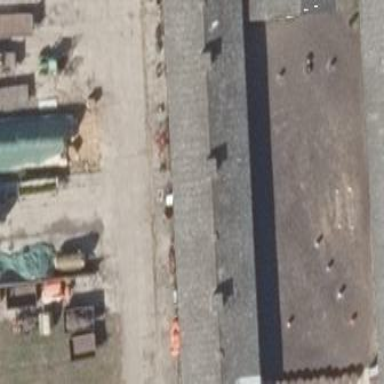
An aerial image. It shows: Cowshed building with gabled grey roof oriented along its length.